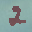
Label: 2